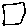
Label: hexagon